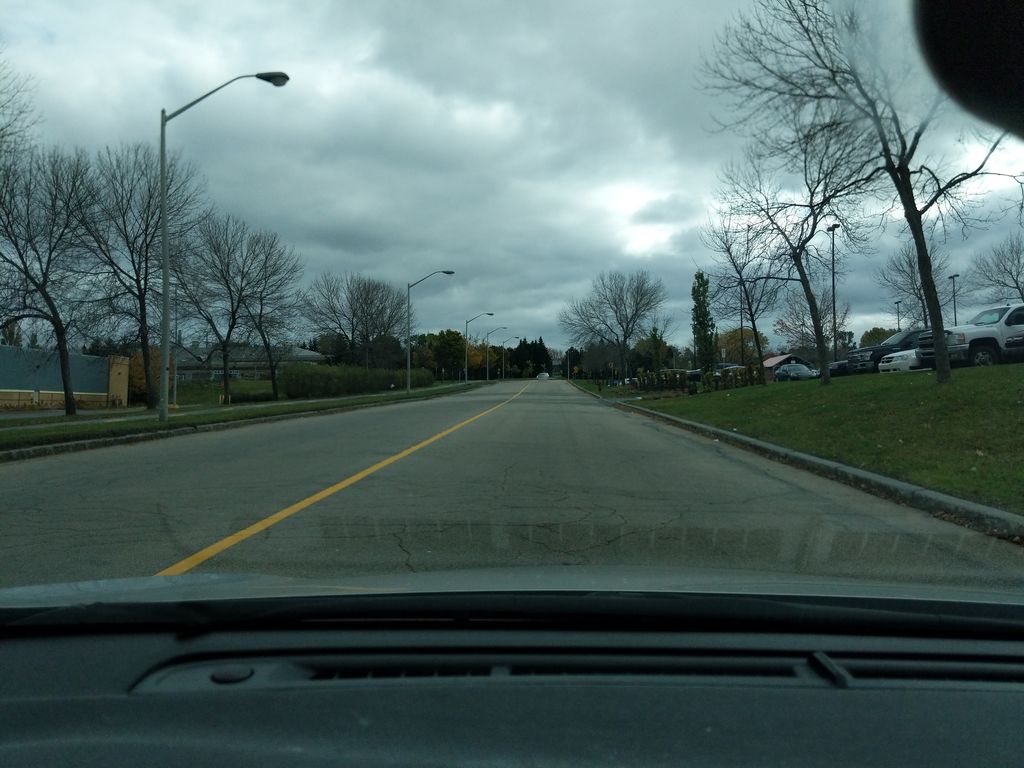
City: quebec_city